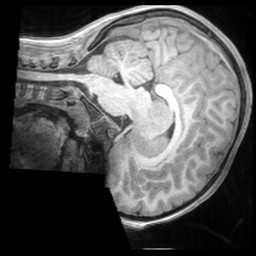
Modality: T1w
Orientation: sagittal
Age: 4
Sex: female
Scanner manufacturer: siemens
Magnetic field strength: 3 T
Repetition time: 2.53 s
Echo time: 0.00164 s